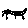
Label: zigzag